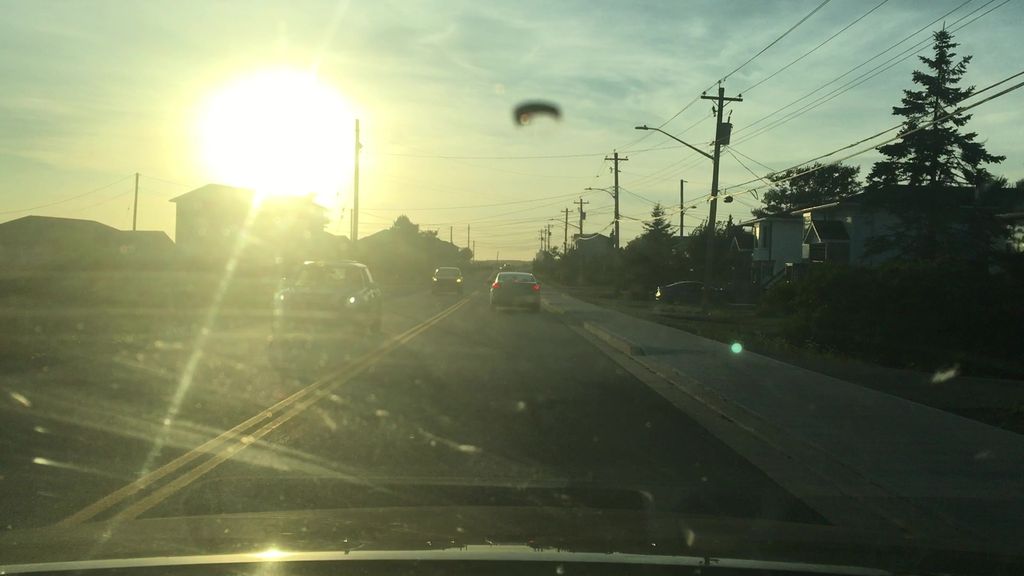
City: halifax